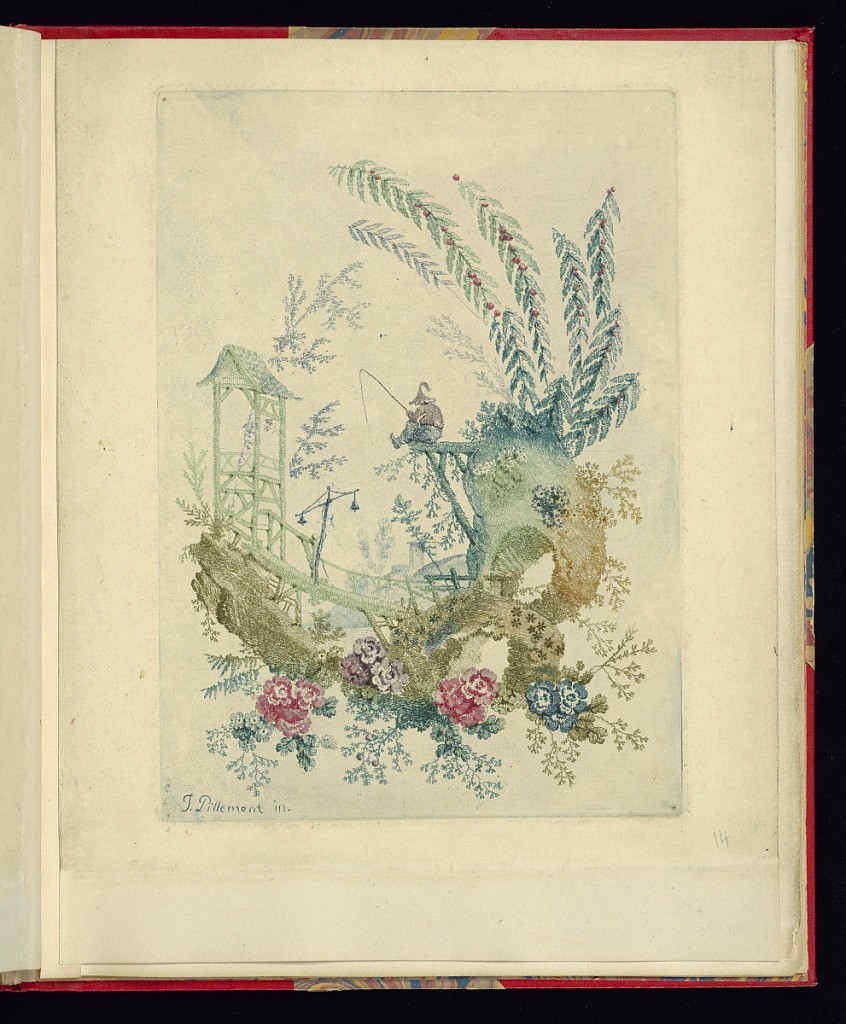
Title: Ornamental Design from "Nouvelle suite de cahiers chinois a l'usage des dessinateurs et des peintres" No.3, Inventes et dessines par Jean Pillement. Graves par Anne Allen.
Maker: Jean-Baptiste Pillement, French, 1728–1808
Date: after 1775
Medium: Etching with colored inks à la poupé on off-white laid paper
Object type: Print
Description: Single figure fishing in exotic surroundings.